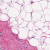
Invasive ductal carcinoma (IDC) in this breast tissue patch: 0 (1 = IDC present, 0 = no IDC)